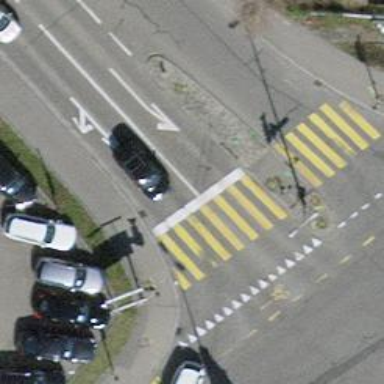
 identified as zebra crossing. It includes island."